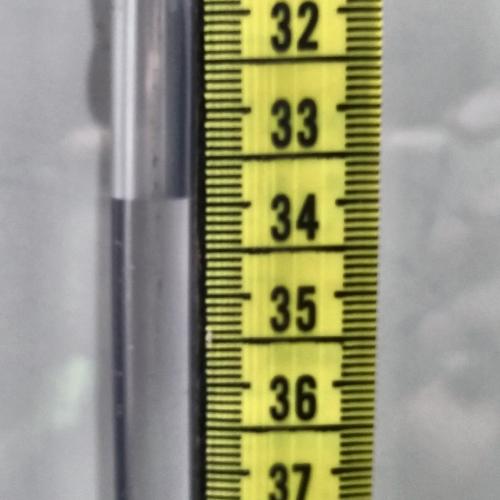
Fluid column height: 33.9 cm